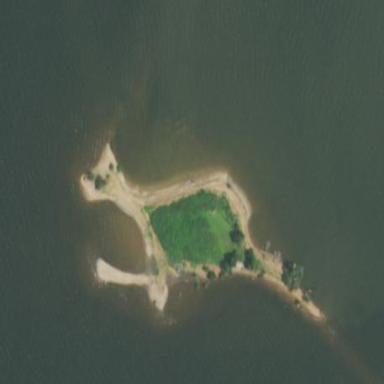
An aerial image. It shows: Islet.